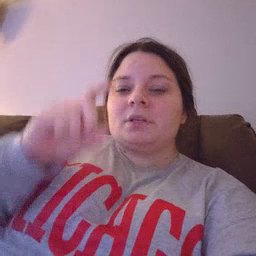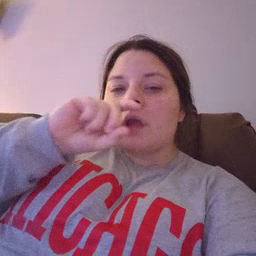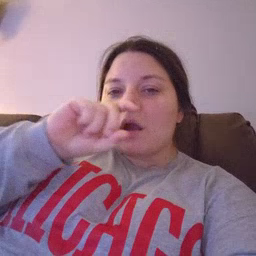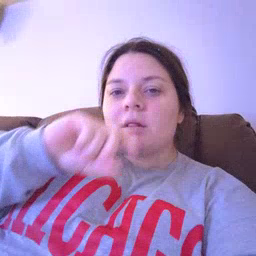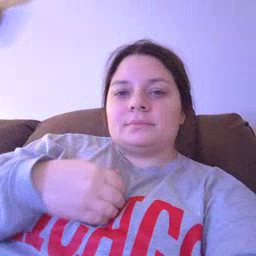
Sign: doll